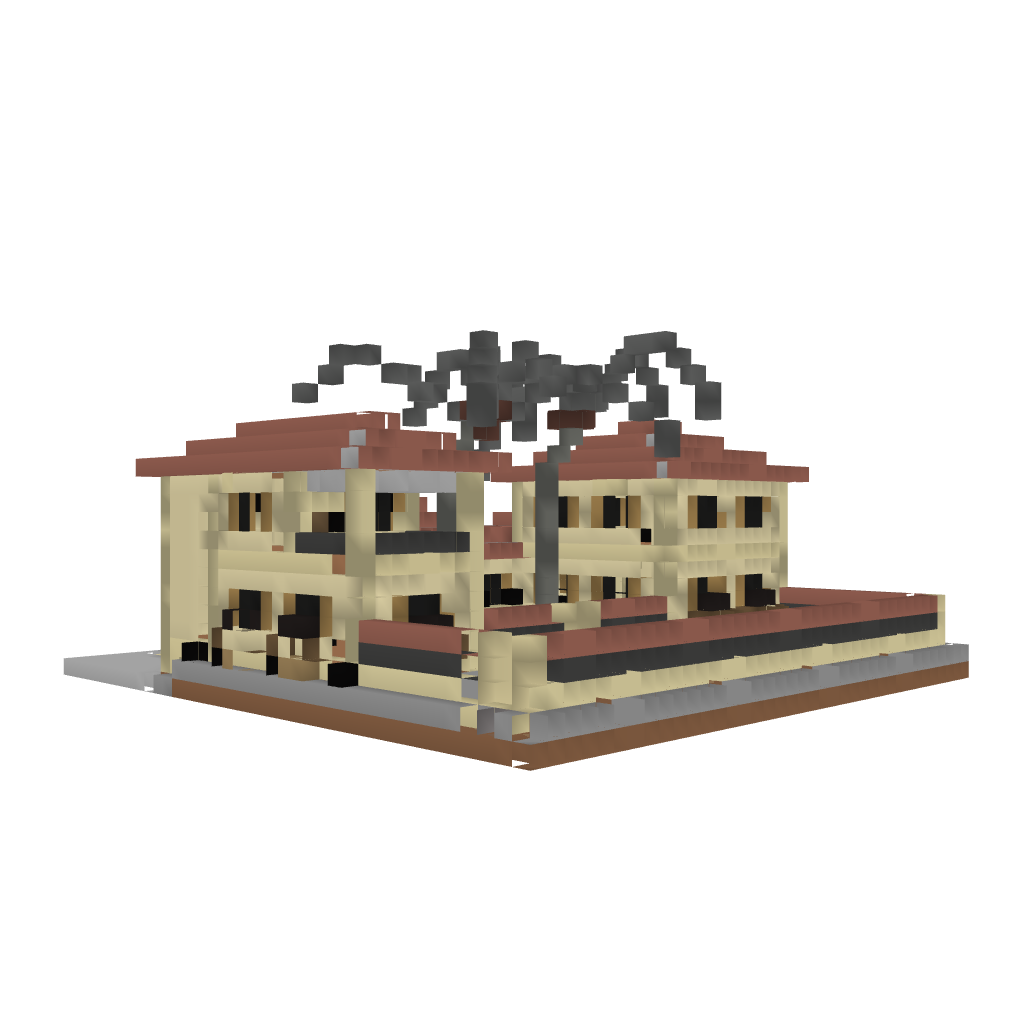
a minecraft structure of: mediterraneanhouse